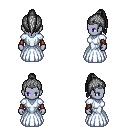
a pixel art fantasy rpg character, female body template, dark elf, purple skin, underdress, teal pants, gray long topknot hairstyle, iron tiara, leather bracers, four views (front, back, left, right), 2x2 character sprite sheet, small pixel art, hard edges, no anti-aliasing